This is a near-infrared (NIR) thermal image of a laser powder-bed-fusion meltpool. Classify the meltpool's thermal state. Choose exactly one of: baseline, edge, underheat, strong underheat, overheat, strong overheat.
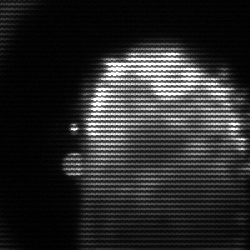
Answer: baseline